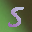
Label: 5